Field crop: tomato
Growth stage: 2
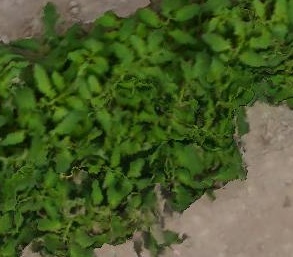
Species: tomato